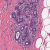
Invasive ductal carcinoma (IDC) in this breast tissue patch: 0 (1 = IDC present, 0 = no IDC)